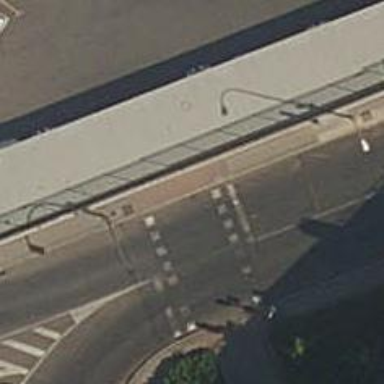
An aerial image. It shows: Road crossing with traffic signals.